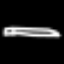
Label: pencil